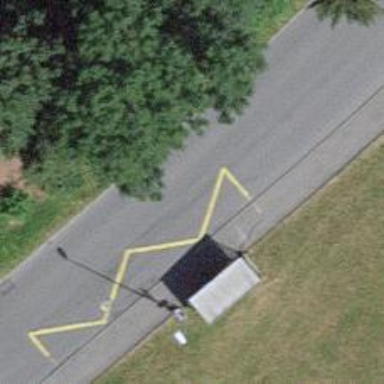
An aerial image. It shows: Bus stop with stop position for public transport.